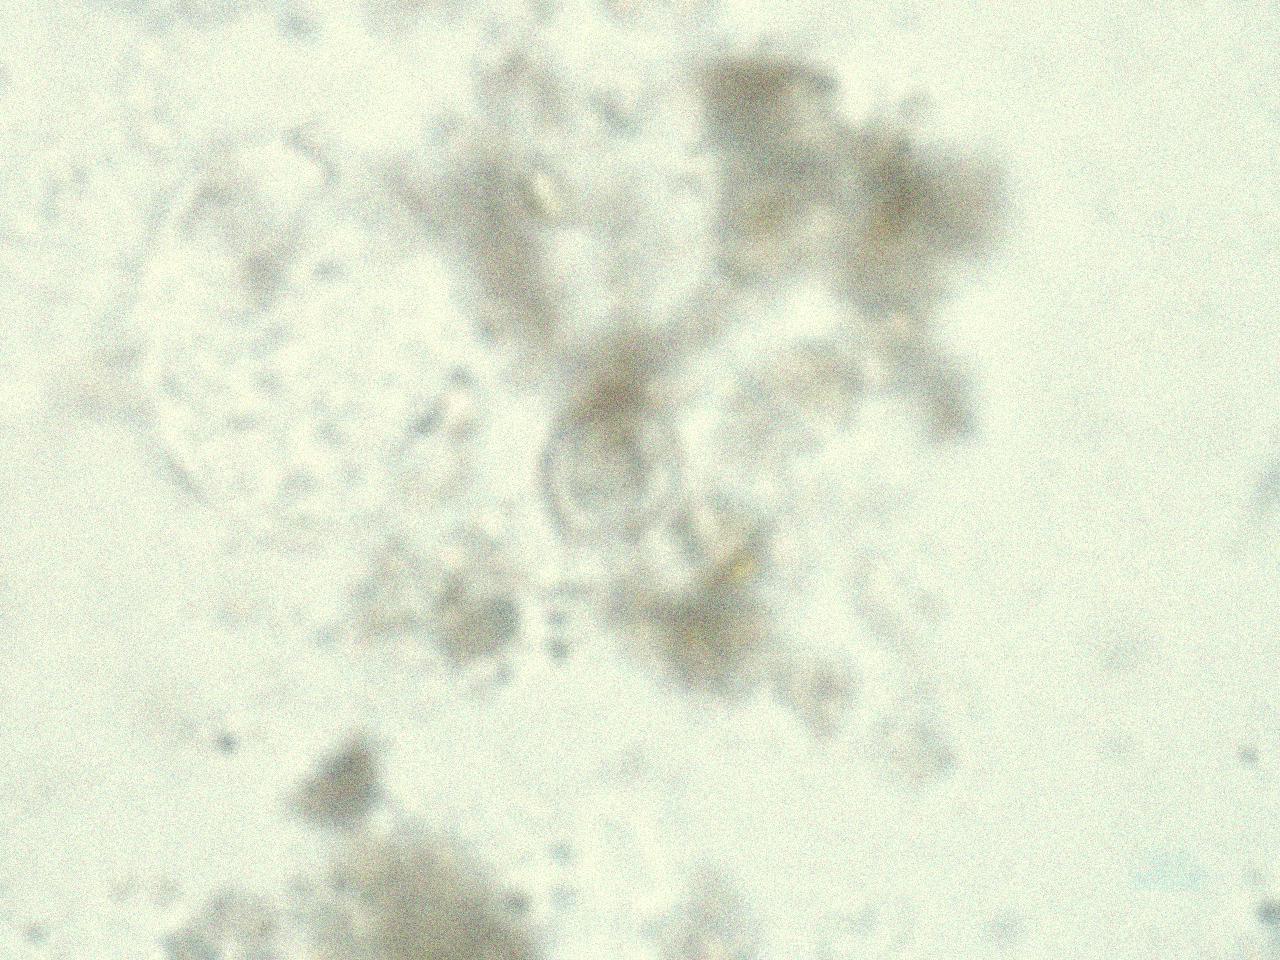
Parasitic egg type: Hymenolepis nana